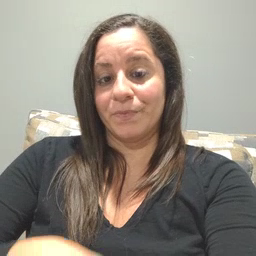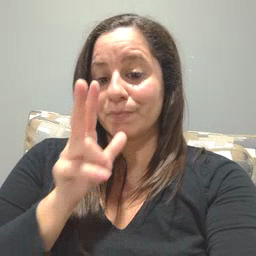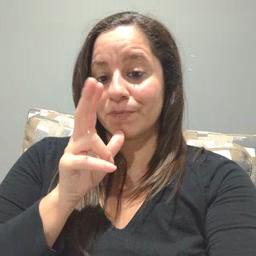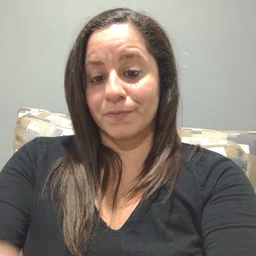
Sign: hen